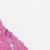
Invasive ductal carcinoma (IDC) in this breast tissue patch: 0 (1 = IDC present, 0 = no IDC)